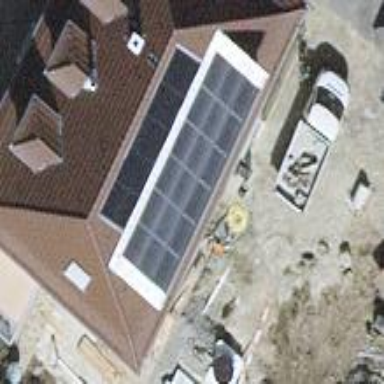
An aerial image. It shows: Solar power generator using photovoltaic panels.